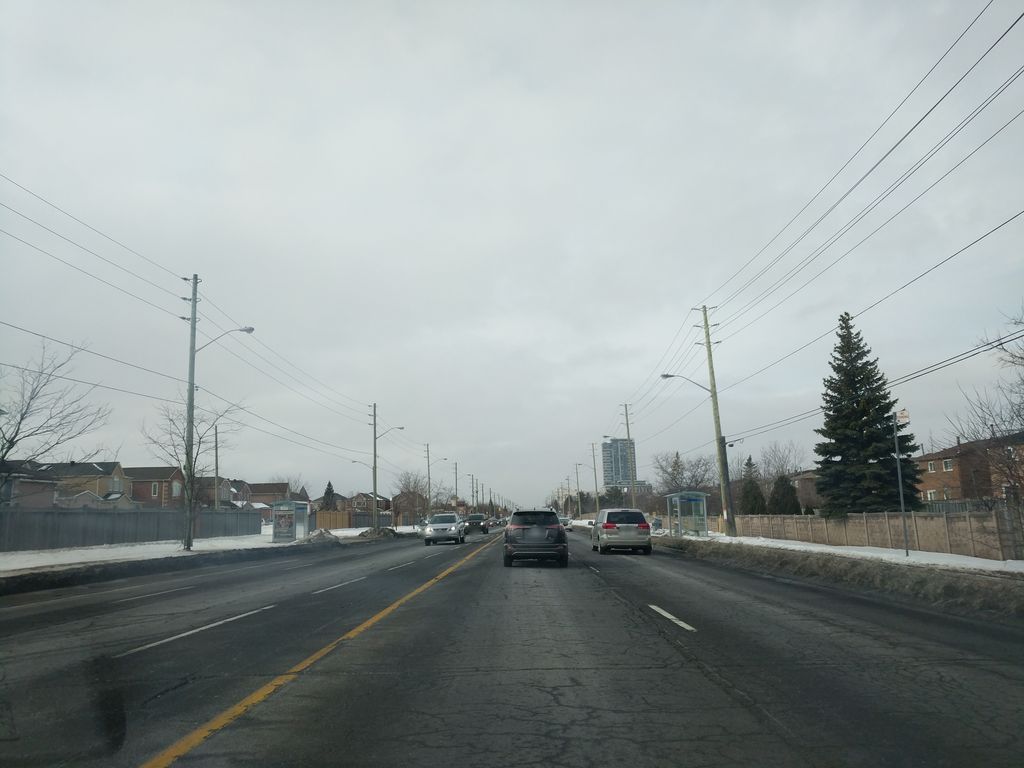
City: toronto